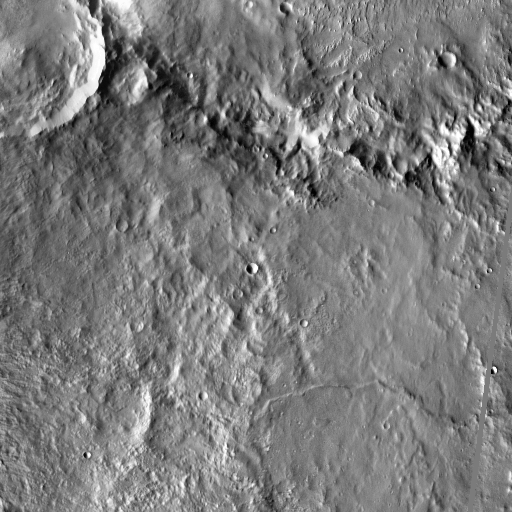
Crater classes present: Background, Other, Secondary